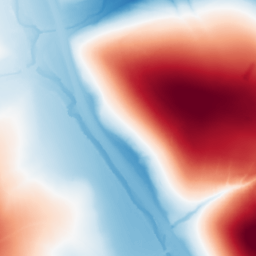
Category: trend_removal
Decomposition family: polynomial_high
Decomposition parameters: degree: 4
Upsampling method: regularized
Upsampling parameters: scale: 2
lambda_reg: 0.001
Upsampling scale: 2